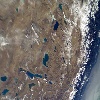
Label: land